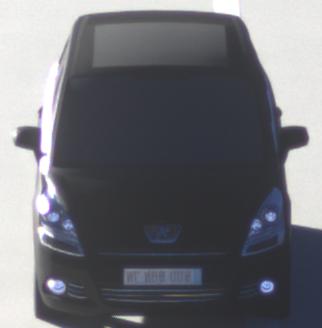
Make: Peugeot
Model: 5008 120 VTi
Detailed model: 5008 (I) Van
Model produced from: 2009/10
Model produced until: 2011/07
Doors: 5
Color: black
Road condition: dry road
Daytime: sunrise or sunset
Contrast: high contrast